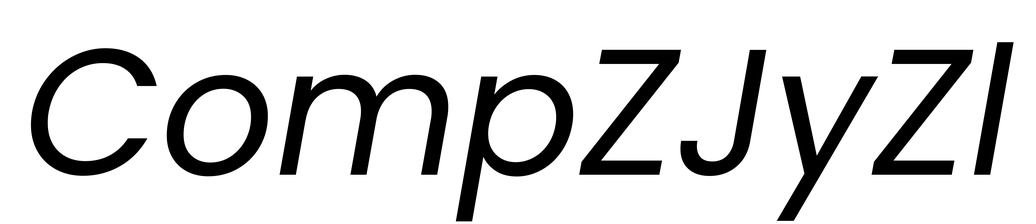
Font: Poppins-Italic